Question: I'm actully finish how to receive an incoming call and call the CallKit UI But when i'm trying to build my voip app into apple proterozoic contact list UI,it failed .Can you give me any advise?I just want like this below:

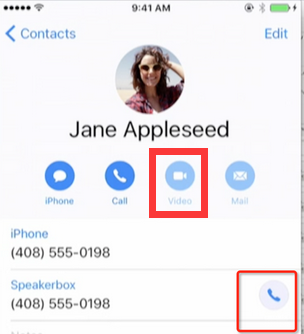
Answer: To have your app appear in the menu for the "Message", "Call", and/or "Video" buttons, you need to list the 'INSendMessageIntent', 'INStartAudioCallIntent', and/or 'INStartVideoCallIntent' intent types, respectively, in the array for the 'NSUserActivityTypes' key in your app's 'Info.plist'.
Then in your app delegate, you implement the '-application:continueUserActivity:restorationHandler:' (or in Swift, 'application(_:continue:restorationHandler:)') method to handle the received action.